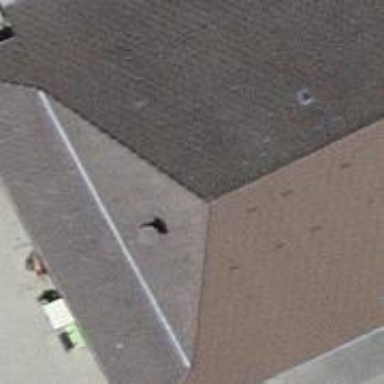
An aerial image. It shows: Barn.